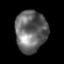
Tissue: prostate
Cell type: T cells
Senescence score: 0.3556
Nuclear area (px): 1279
Mean DAPI intensity: 103.971